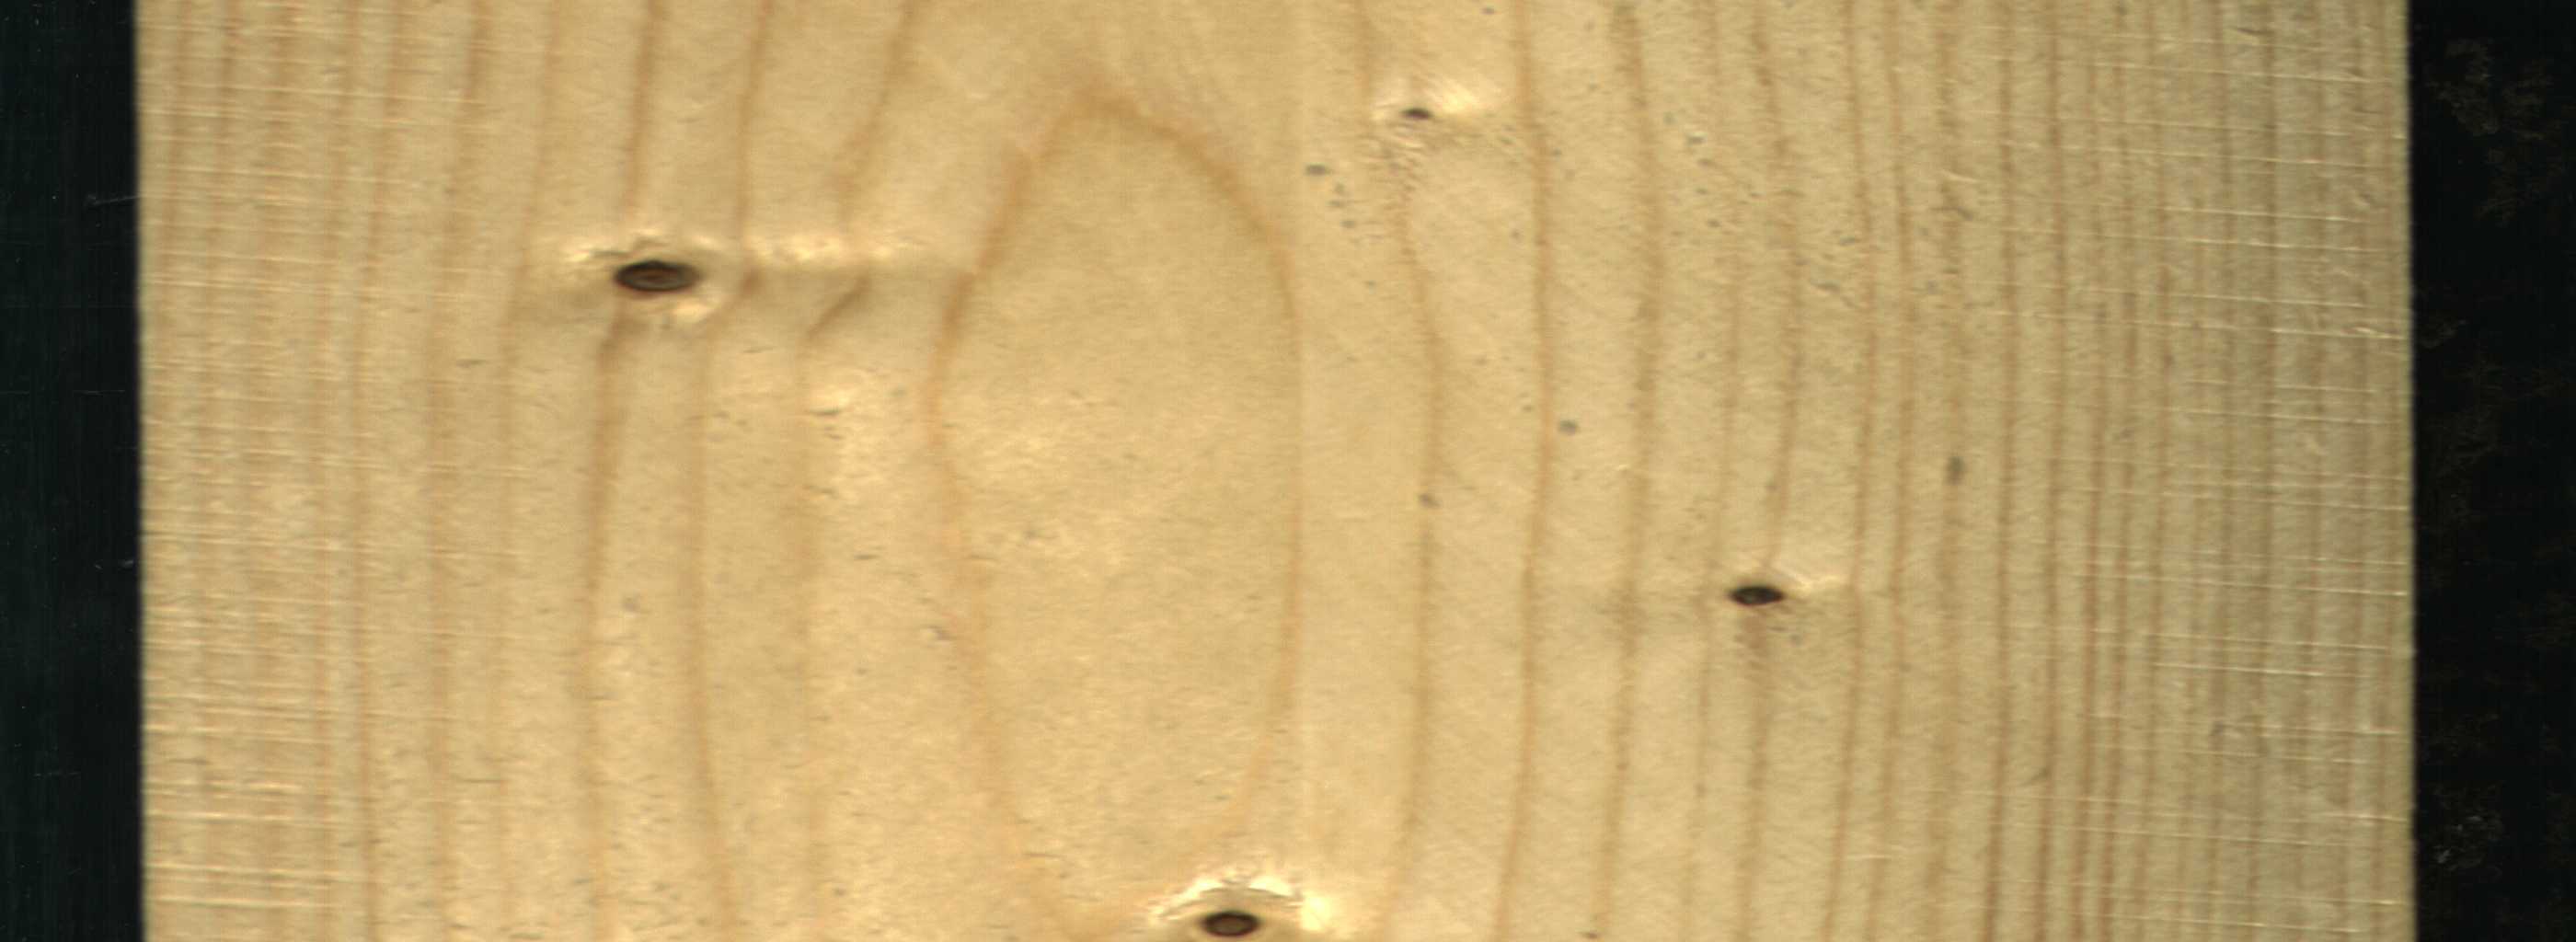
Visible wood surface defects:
Dead_Knot
Dead_Knot
Dead_Knot